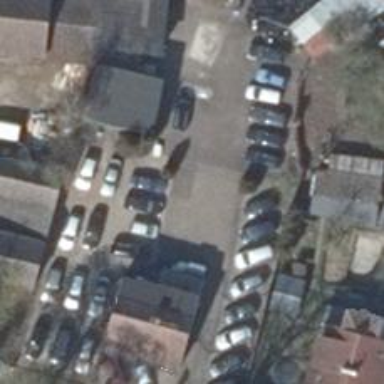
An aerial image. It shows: Shop that sells cars.